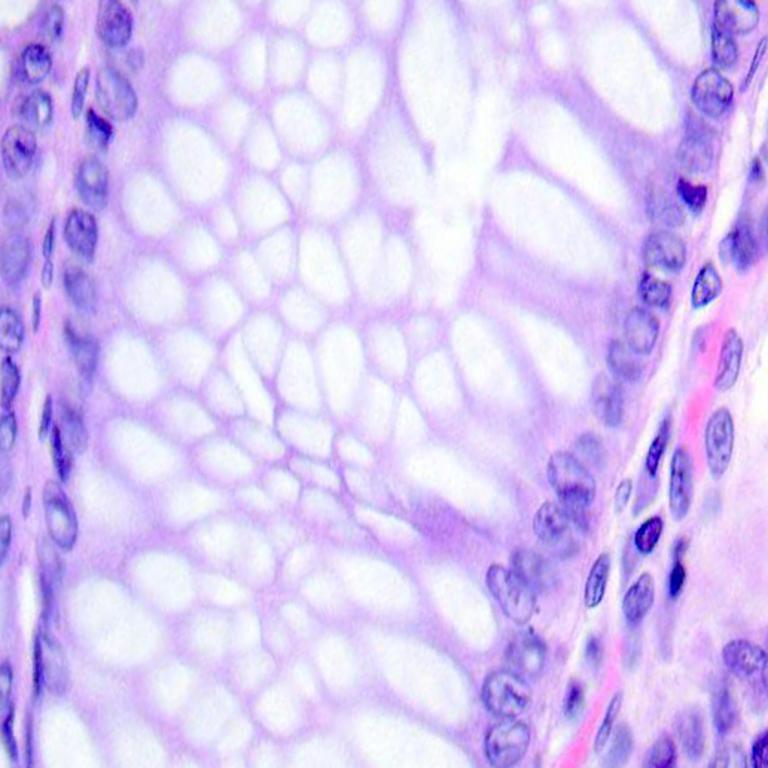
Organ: colon
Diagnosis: benign